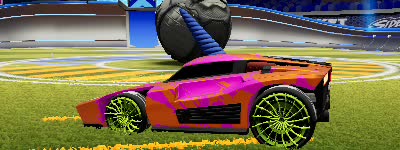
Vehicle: breakout